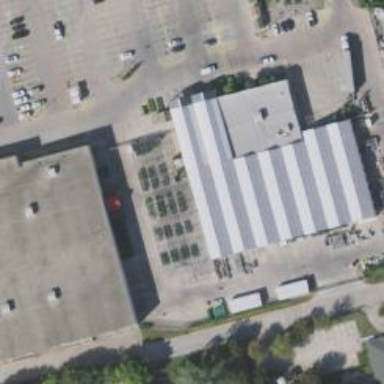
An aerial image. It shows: Building that serves as garden center.